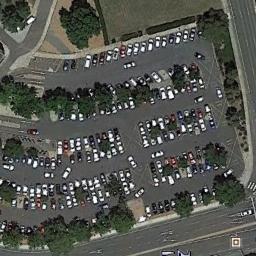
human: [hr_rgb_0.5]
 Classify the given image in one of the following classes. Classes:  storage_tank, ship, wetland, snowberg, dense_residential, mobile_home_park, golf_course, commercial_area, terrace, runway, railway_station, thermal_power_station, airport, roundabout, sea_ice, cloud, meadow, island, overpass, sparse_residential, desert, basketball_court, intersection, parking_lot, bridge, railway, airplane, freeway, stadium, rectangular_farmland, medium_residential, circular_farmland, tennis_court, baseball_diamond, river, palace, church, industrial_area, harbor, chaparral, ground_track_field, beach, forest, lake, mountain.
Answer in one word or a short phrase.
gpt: parking_lot